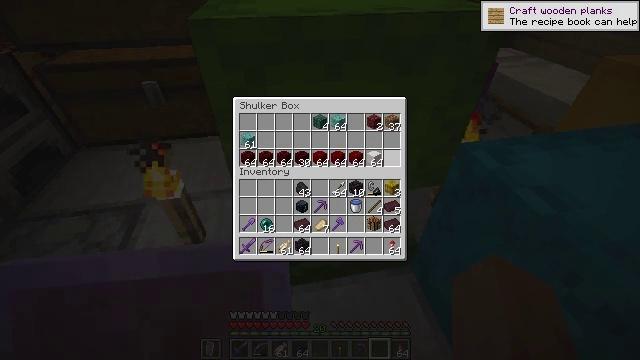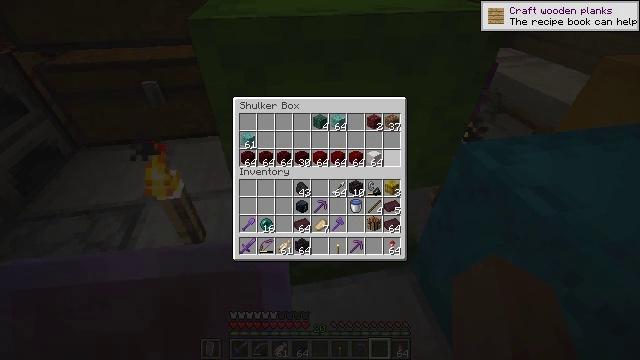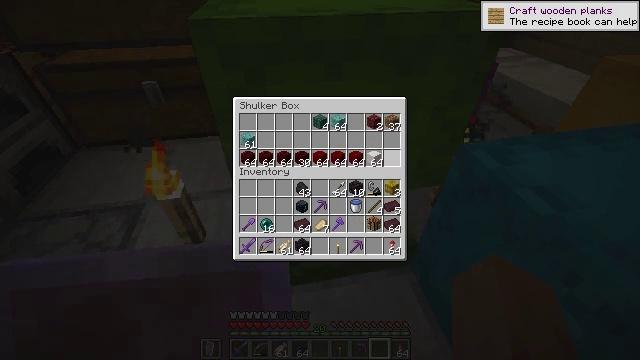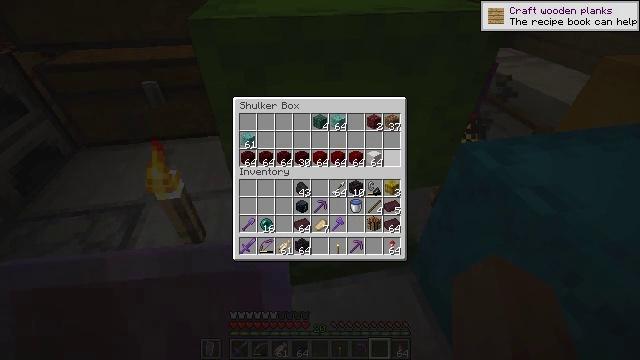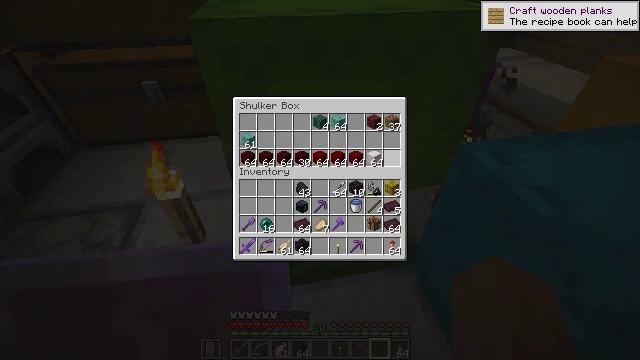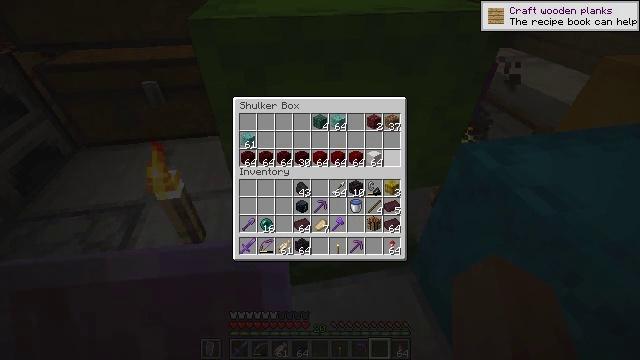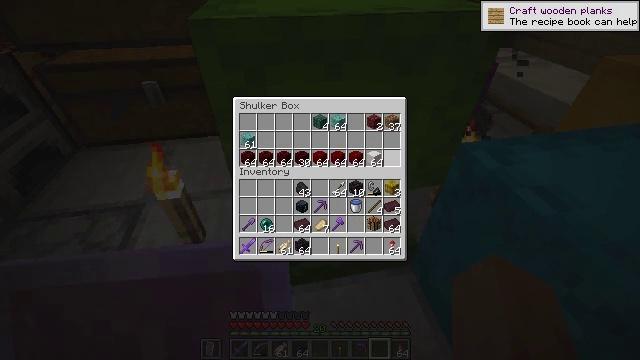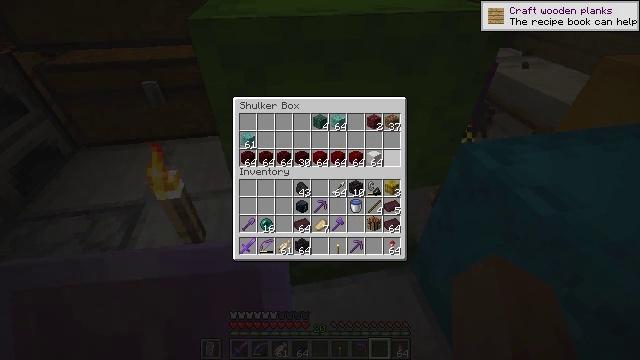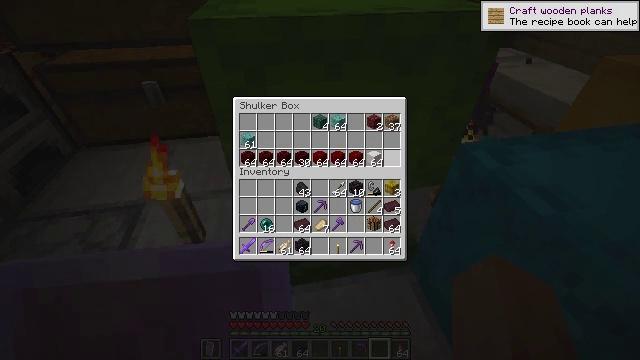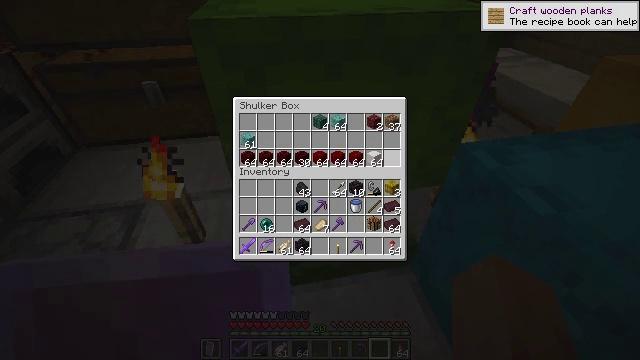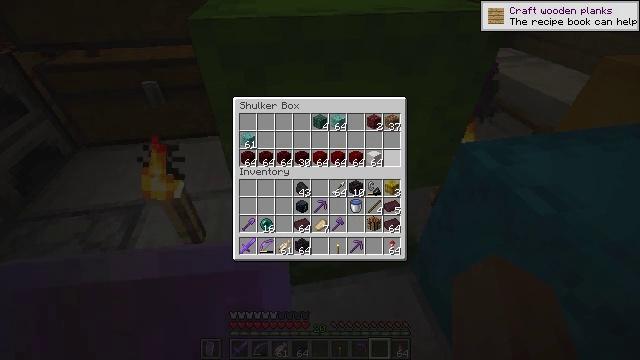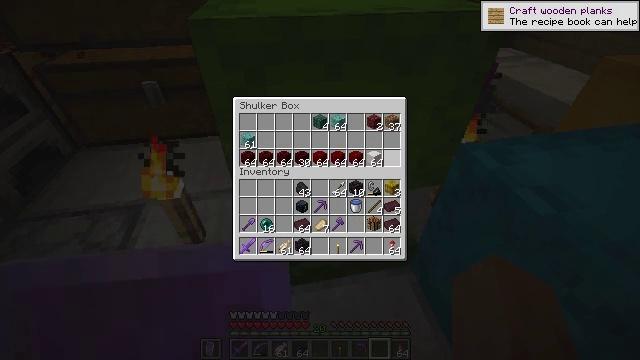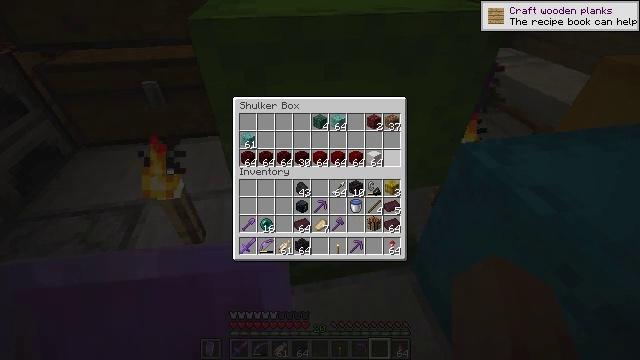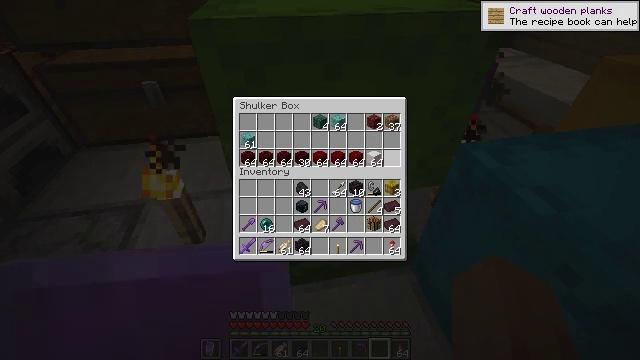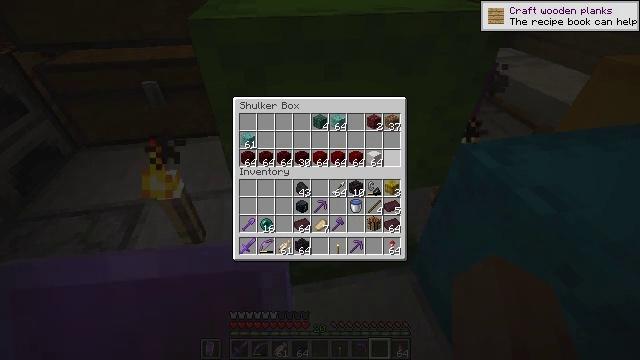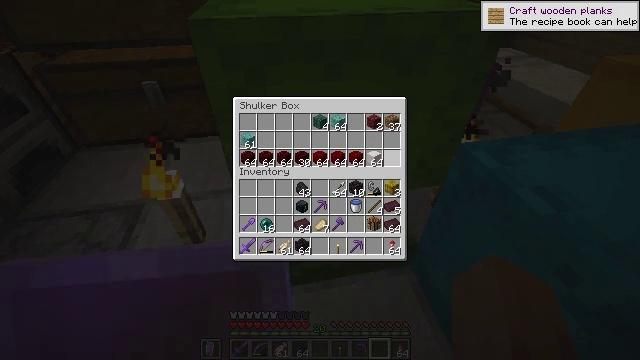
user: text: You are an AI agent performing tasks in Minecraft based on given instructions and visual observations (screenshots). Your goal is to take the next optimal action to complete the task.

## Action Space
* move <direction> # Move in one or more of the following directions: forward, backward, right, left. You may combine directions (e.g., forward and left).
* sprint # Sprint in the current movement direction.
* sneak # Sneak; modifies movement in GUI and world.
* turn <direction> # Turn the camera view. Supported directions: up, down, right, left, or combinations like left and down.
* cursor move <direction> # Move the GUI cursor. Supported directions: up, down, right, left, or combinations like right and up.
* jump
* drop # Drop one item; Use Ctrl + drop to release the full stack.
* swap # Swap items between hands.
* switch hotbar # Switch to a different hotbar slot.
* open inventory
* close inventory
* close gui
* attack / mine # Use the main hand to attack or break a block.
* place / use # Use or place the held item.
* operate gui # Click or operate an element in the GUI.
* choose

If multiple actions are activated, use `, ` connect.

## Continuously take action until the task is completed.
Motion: motion action
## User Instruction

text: Convert blackstone into polished blackstone using the crafting table.
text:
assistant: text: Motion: no_op
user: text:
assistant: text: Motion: no_op
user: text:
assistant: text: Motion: no_op
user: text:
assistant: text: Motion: no_op
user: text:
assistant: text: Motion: no_op
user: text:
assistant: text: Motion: no_op
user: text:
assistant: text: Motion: no_op
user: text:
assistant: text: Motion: no_op
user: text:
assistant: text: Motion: no_op
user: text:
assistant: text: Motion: no_op
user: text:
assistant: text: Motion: no_op
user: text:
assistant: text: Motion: no_op
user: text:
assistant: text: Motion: no_op
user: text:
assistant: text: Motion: no_op
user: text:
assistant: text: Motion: no_op
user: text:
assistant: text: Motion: no_op
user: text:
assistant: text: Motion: no_op
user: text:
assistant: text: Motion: no_op
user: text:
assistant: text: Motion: no_op
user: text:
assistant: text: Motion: no_op
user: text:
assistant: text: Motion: no_op
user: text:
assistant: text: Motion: no_op
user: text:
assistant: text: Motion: no_op
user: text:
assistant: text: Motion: no_op
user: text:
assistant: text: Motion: no_op
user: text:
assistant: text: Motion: no_op
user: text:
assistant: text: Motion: no_op
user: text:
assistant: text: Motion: no_op
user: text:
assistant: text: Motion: no_op
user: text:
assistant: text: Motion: no_op